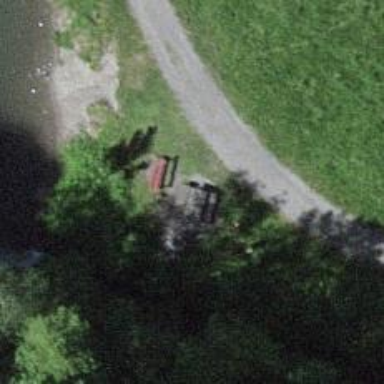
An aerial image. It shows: Picnic site for tourists.